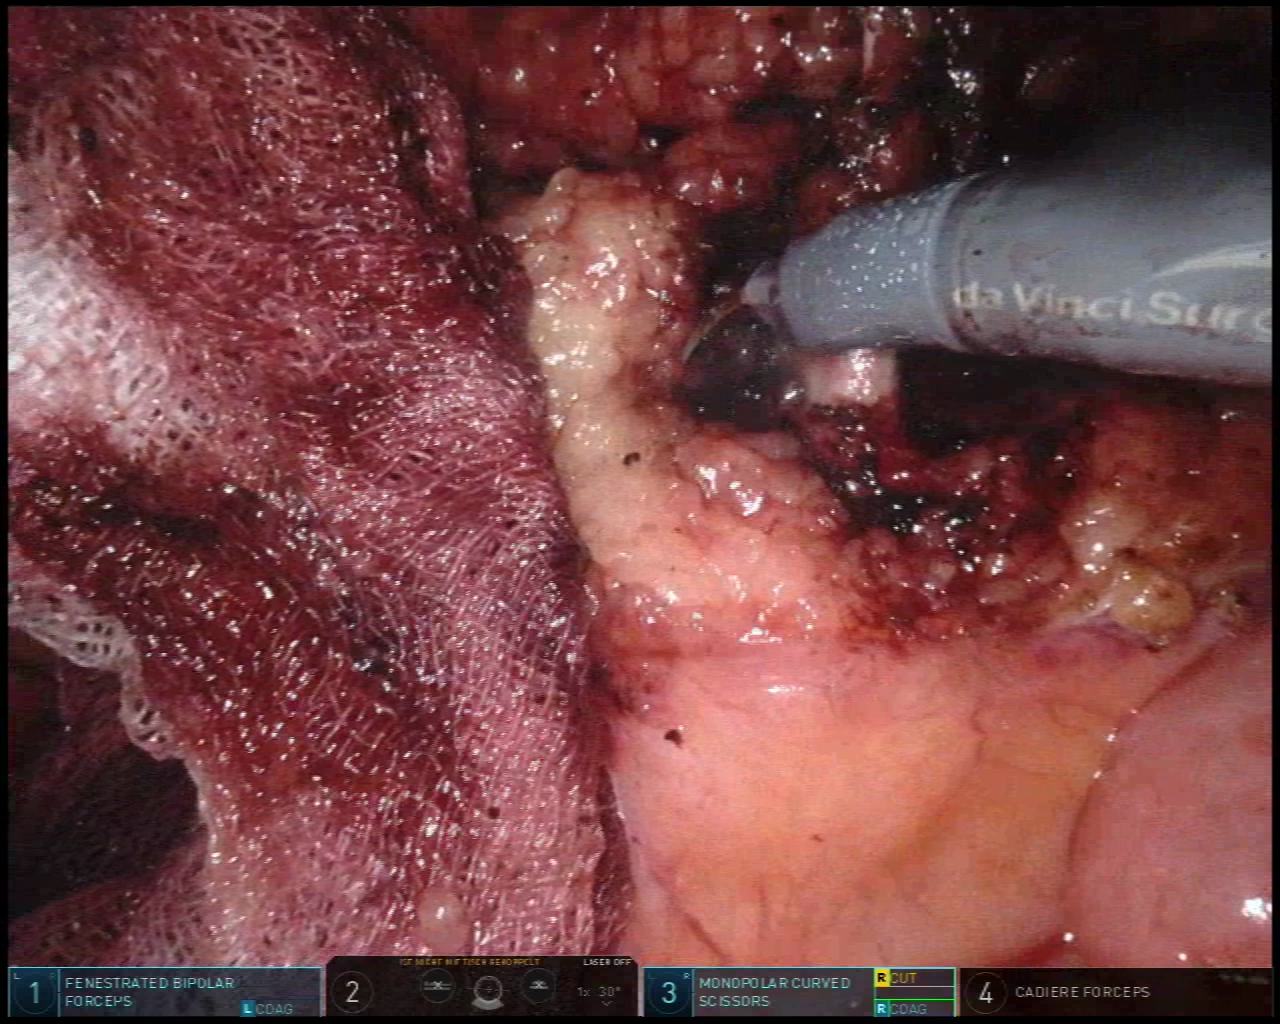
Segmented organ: inferior_mesenteric_artery
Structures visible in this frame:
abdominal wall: no
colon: no
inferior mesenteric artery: yes
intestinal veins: no
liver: no
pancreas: no
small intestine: yes
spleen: no
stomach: no
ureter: no
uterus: no
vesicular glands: no